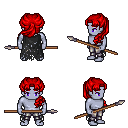
a pixel art fantasy rpg character, male body template, dark elf, purple skin, black tattered cape, metal pants, red princess hairstyle, spear, four views (front, back, left, right), 2x2 character sprite sheet, small pixel art, hard edges, no anti-aliasing